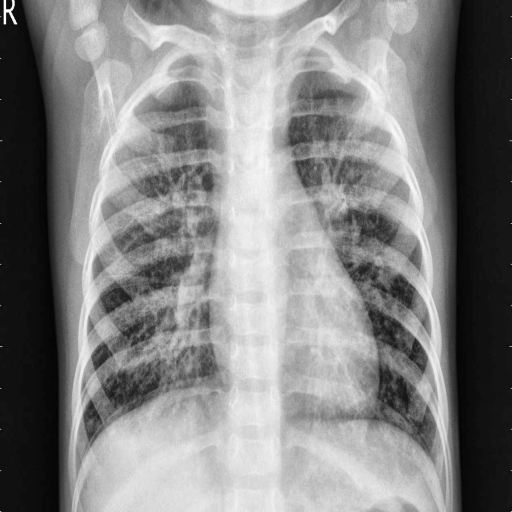
Finding: PNEUMONIA